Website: crate-barrel
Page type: newsletter-management
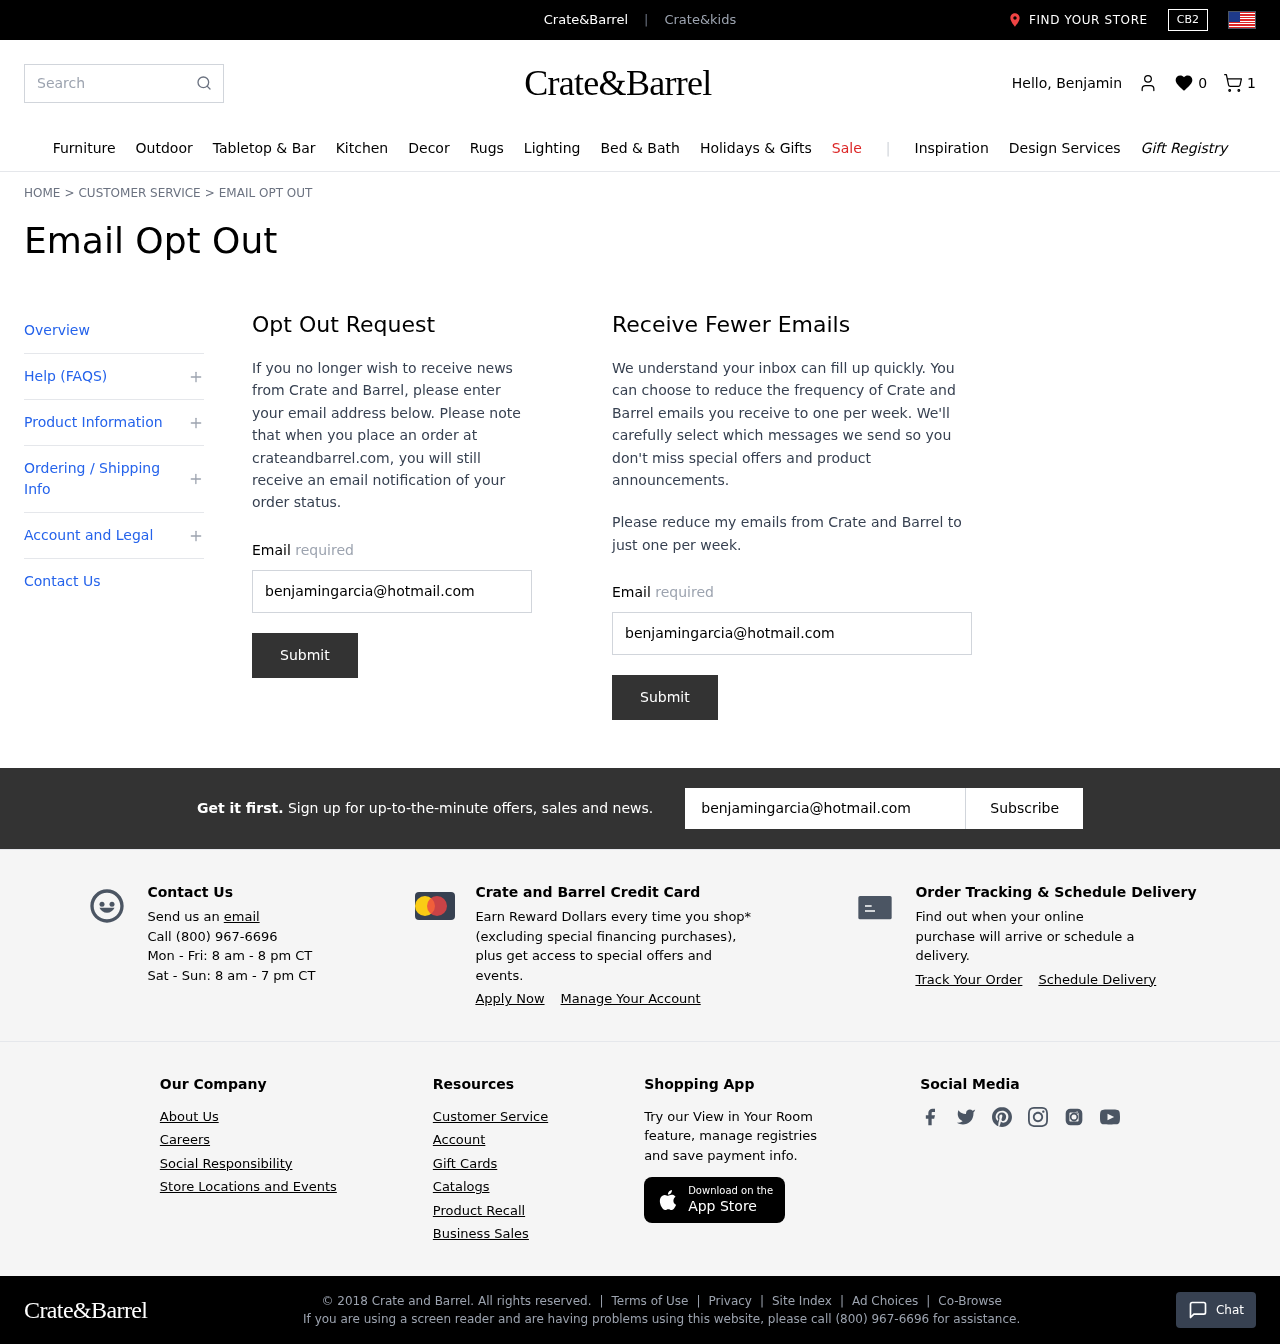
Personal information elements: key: PII_EMAIL
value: benjamingarcia@hotmail.com
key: PII_EMAIL2
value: benjamingarcia@hotmail.com
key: PII_EMAIL3
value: benjamingarcia@hotmail.com
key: PII_FIRSTNAME
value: Benjamin
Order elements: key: ORDER_NUM_ITEMS
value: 1
Search elements: key: HEADER_SEARCH
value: Search
Other elements: key: WISHLIST_COUNT
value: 0